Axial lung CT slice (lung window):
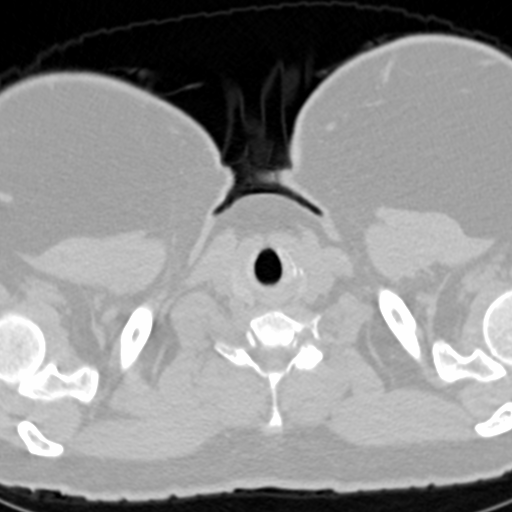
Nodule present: no